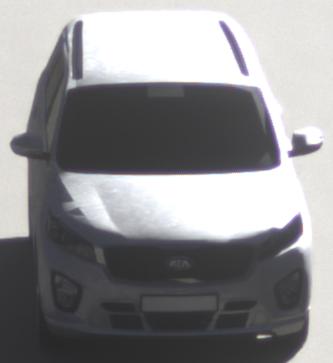
Make: KIA
Model: Sorento 2.2 CRDi
Detailed model: Sorento (UM)
Model produced from: 2015/03
Model produced until: 2017/10
Doors: 5
Color: white
Road condition: dry road
Daytime: morning or afternoon
Contrast: high contrast